Interaction volume radius: 5 \u00c5
Interaction volume height: 10 \u00c5
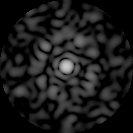
Disorder parameter: 0.8946